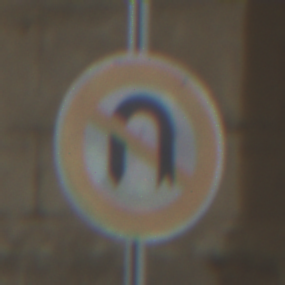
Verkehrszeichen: VerbotWenden
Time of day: Midday
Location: Roofed (Beach)
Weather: Overcast
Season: NotSpecified
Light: Natural